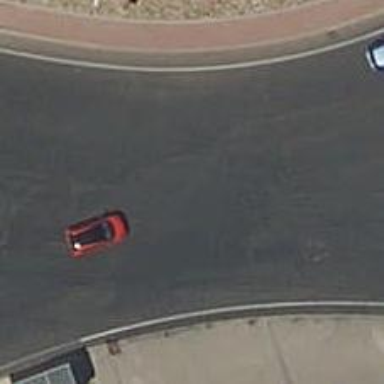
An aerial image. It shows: Secondary road with asphalt surface leading to roundabout.